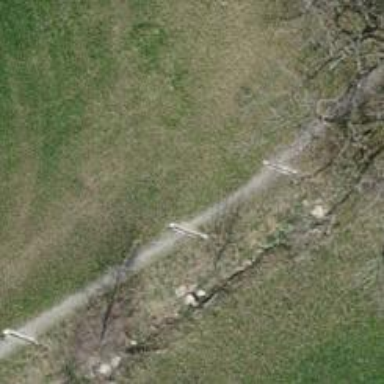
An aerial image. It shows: Footway with gravel surface.